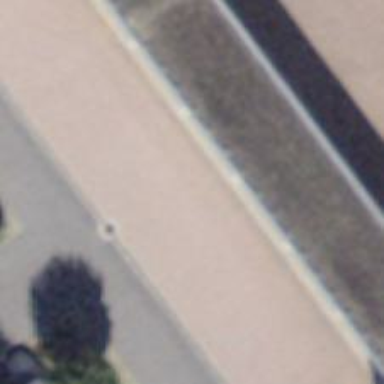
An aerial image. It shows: View of roof of building.